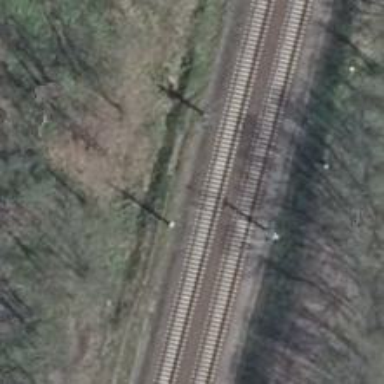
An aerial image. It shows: Railway milestone with catenary mast.